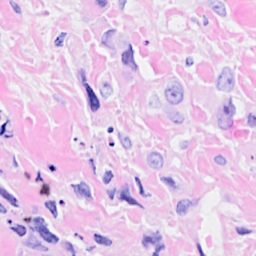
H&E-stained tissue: Breast